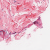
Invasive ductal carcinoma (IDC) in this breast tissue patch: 0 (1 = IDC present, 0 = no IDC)